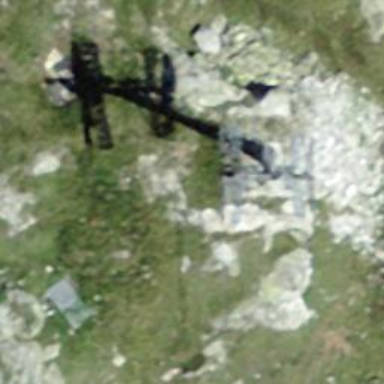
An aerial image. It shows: Pylon for aerialway.